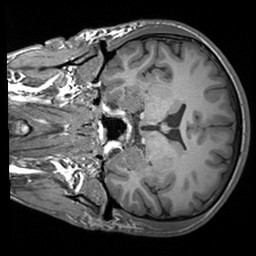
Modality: T1w
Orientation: coronal
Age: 23
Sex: male
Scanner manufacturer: siemens
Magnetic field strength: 3 T
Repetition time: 1.6 s
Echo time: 0.00236 s